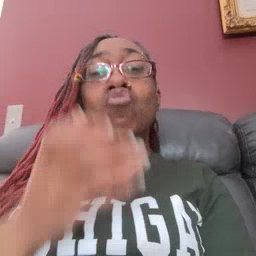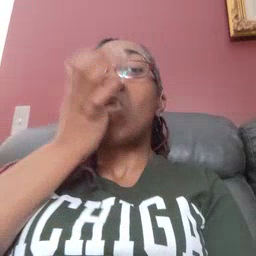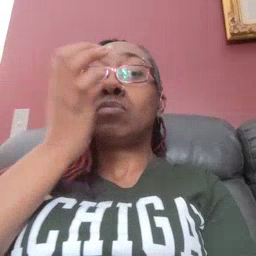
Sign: grass